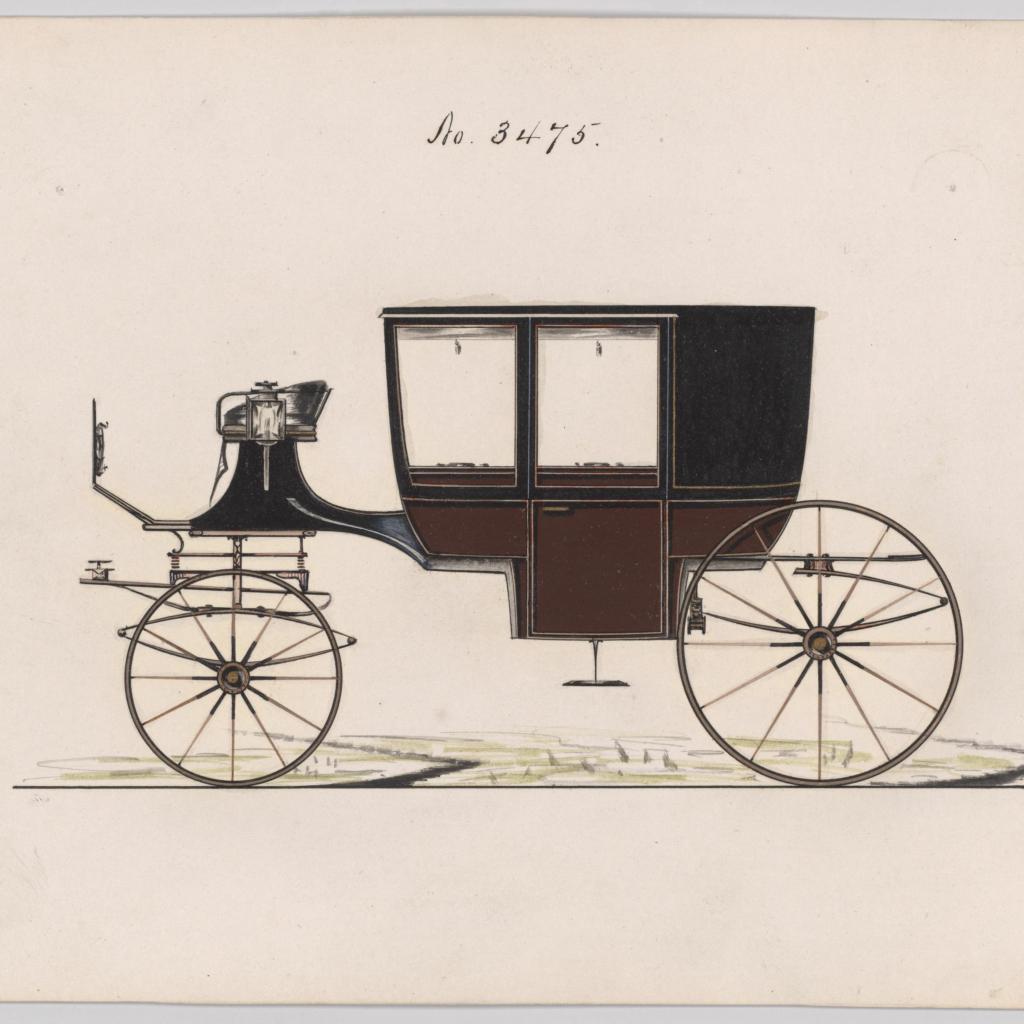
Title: Design for Glass Panel Coach, no. 3475
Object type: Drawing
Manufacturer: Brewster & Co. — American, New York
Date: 1878
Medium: Pen and black ink, watercolor and gouache with gum arabic
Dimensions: sheet: 6 3/4 x 9 1/8 in. (17.1 x 23.2 cm)
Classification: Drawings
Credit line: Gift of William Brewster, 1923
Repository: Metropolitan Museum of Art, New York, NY